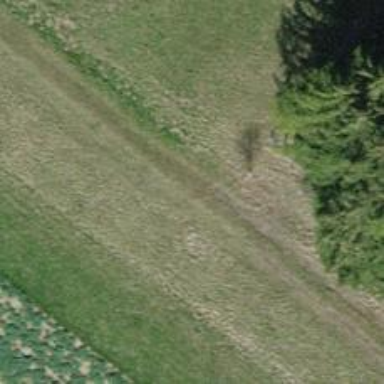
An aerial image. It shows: Track with grade5 tracktype.